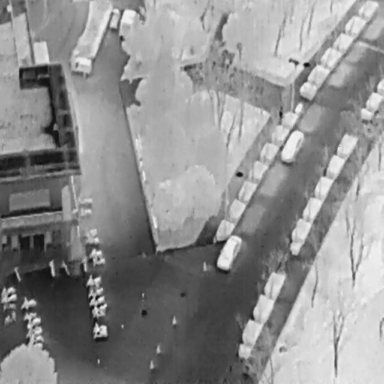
There are 31 objects shown in the infrared image, including two OtherVehicles, a DontCare, a Person, two Cars, and 25 Bicycles.